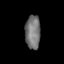
Tissue: skin
Cell type: Epithelial cells
Senescence score: 0.2411
Nuclear area (px): 499
Mean DAPI intensity: 116.18